Brain MRI, t2w sequence, axial 2D slice.
Patient: age 38, sex F, weight 78 kg, height 1.78 m
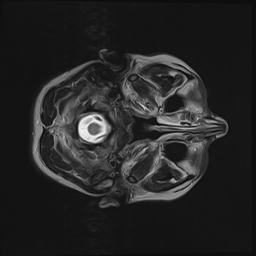